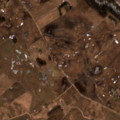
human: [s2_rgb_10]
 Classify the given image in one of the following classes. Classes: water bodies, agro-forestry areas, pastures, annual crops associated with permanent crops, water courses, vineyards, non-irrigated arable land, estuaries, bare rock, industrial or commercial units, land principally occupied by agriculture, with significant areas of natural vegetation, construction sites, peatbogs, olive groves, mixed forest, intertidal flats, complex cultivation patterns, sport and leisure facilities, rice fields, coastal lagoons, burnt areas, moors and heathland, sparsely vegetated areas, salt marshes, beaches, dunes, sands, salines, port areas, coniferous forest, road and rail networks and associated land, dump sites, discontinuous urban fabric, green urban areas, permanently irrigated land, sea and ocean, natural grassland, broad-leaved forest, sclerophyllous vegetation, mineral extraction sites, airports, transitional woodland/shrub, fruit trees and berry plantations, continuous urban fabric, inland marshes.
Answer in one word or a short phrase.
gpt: non-irrigated arable land, pastures, land principally occupied by agriculture, with significant areas of natural vegetation, broad-leaved forest